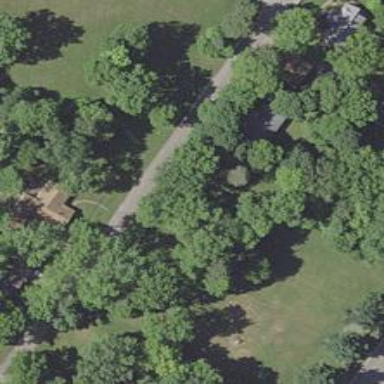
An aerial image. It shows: Disc golf tee area.